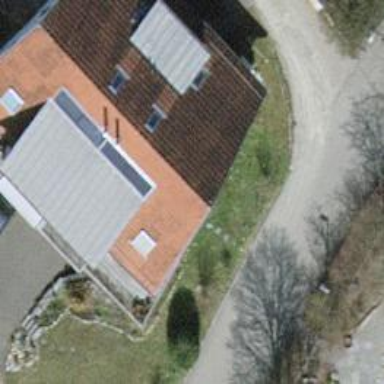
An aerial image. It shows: Semidetached house with gabled tile roof.